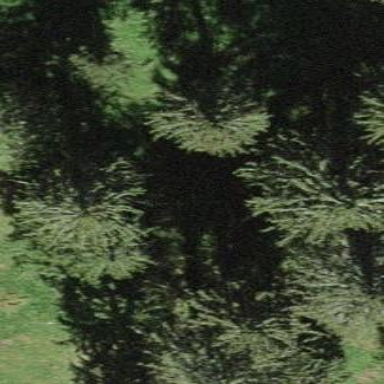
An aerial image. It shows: Serene woodland landscape.